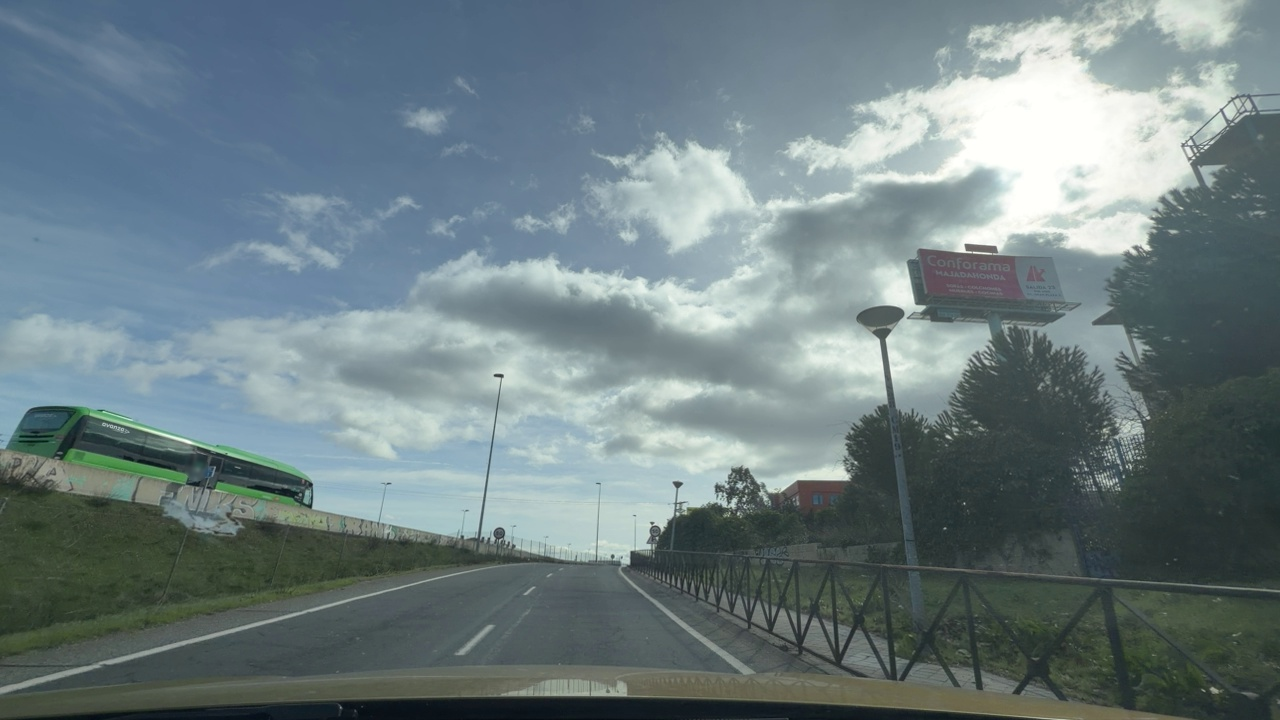
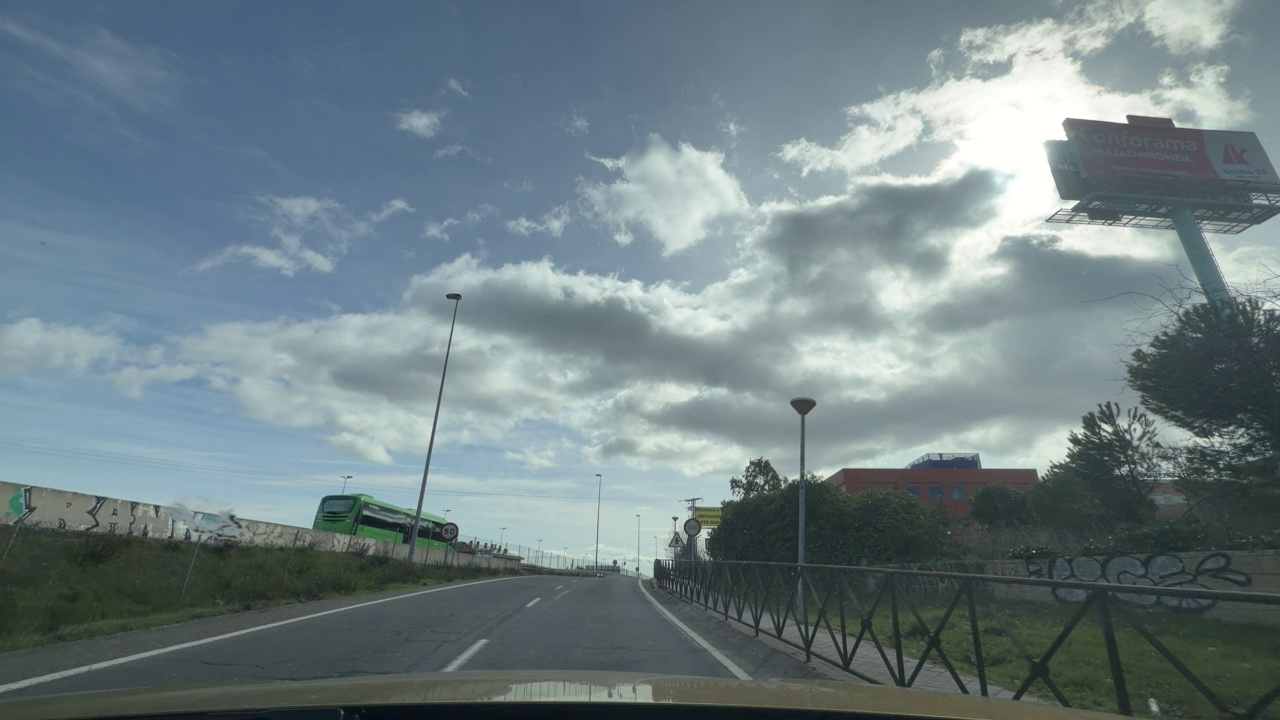
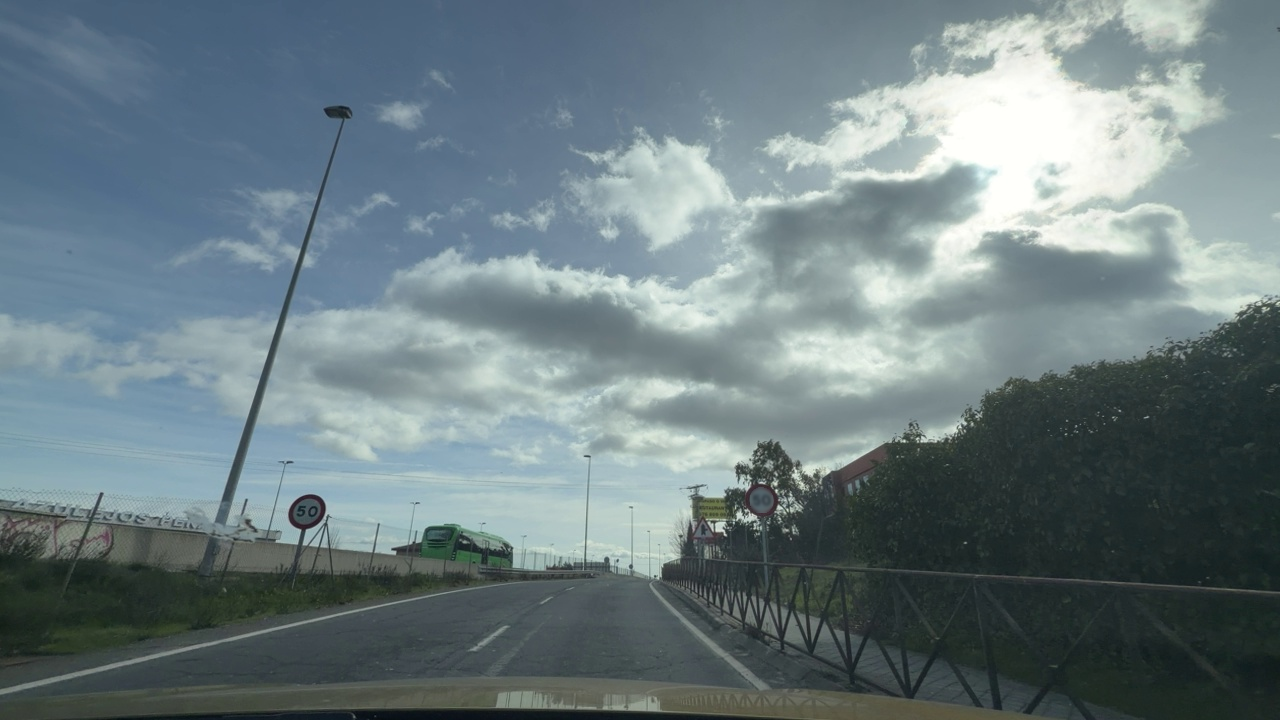
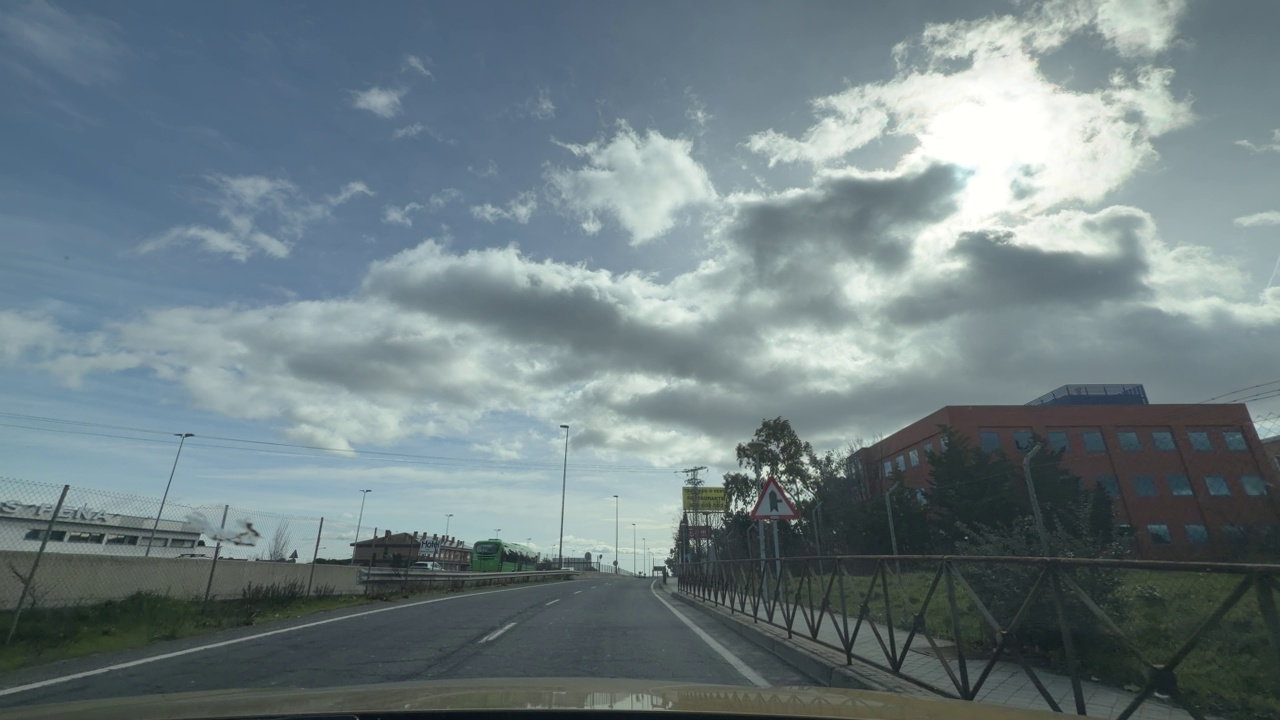
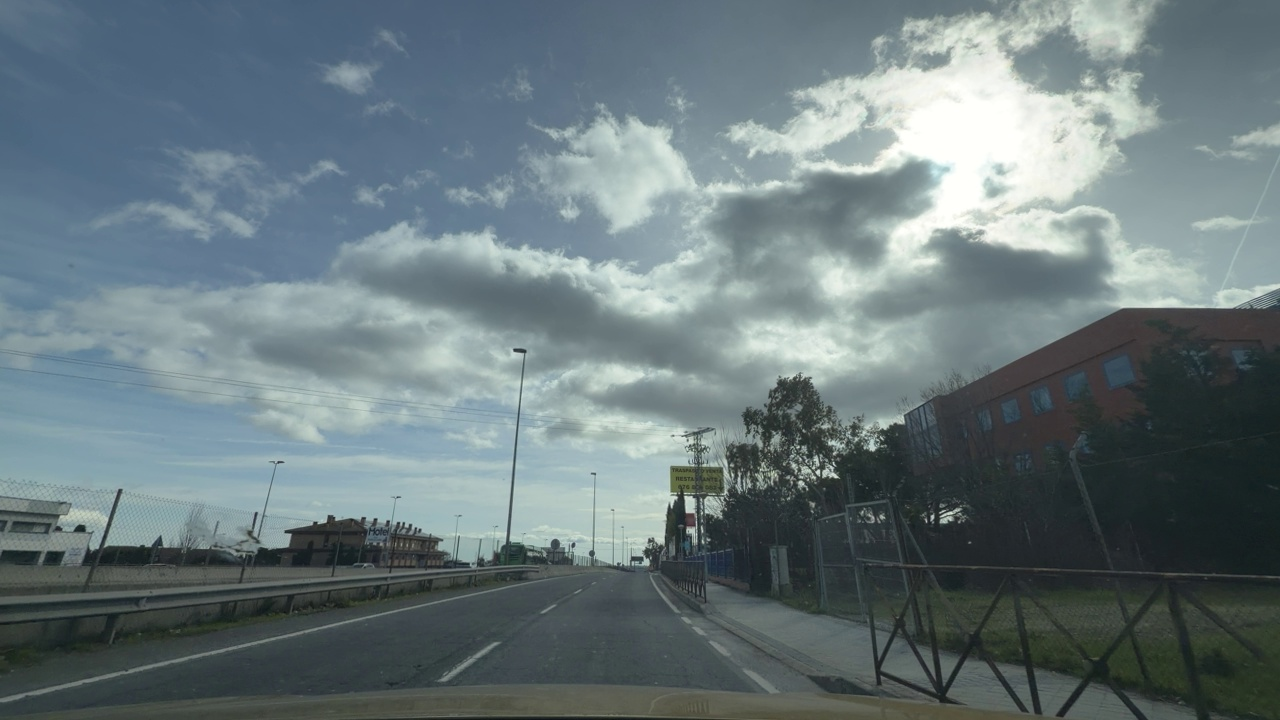
Situation: empty
Question: Has a vehicle merged into the ego lane directly ahead of the ego vehicle without any intermediate vehicle?
Answer: No
Reasoning: No vehicle has merged into the ego lane directly in front of the ego vehicle.

Situation: empty
Question: Is the ego vehicle currently inside a roundabout?
Answer: No
Reasoning: The ego vehicle is not in a roundabout, it is traveling on a regular road segment.

Situation: empty
Question: Is the ego vehicle currently within an intersection?
Answer: No
Reasoning: The ego vehicle is not inside an intersection, and there are no intersection markings or layouts present.

Situation: empty
Question: Is any vehicle partially overlapping the lane boundary markings of the ego lane?
Answer: No
Reasoning: There is no other vehicles so no overlap of lane boundary markings.